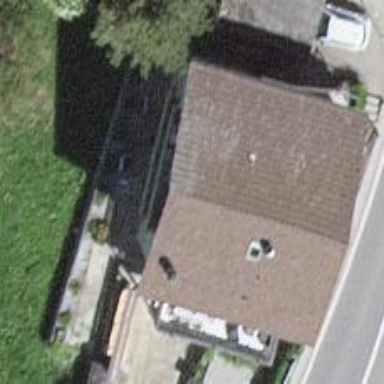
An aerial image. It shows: Simple house.